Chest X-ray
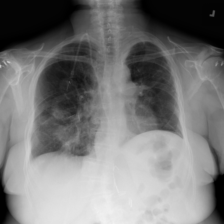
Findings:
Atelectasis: negative
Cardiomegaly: negative
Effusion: negative
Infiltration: negative
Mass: negative
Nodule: negative
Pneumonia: negative
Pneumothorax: negative
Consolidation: negative
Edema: negative
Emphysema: negative
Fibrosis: negative
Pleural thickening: negative
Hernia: negative